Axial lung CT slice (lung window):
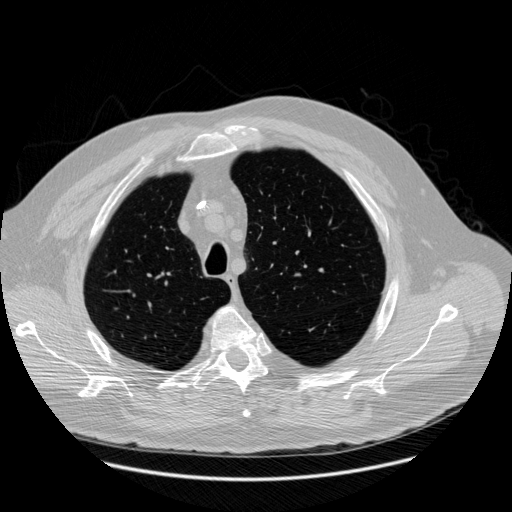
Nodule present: no